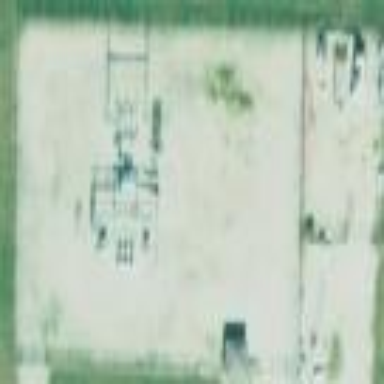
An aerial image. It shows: Minor distribution power substation.